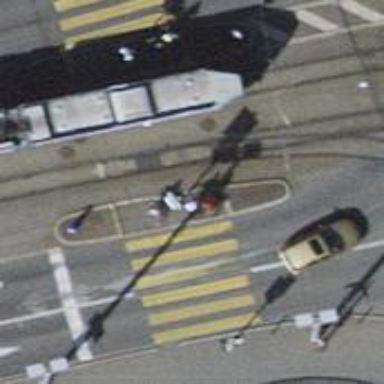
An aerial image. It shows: Footway crossing asphalt road on bridge.